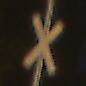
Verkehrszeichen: Andreaskreuz
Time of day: Night
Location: Outdoor (Urban)
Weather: Clear
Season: NotSpecified
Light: Artificial